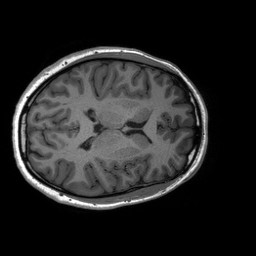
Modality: T1w
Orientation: coronal